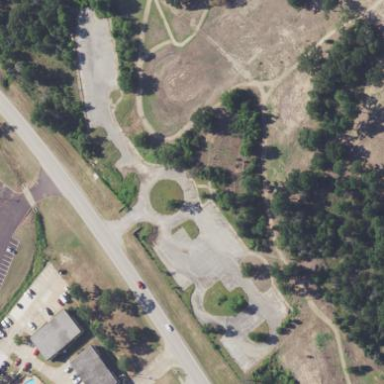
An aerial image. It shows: Parking area.